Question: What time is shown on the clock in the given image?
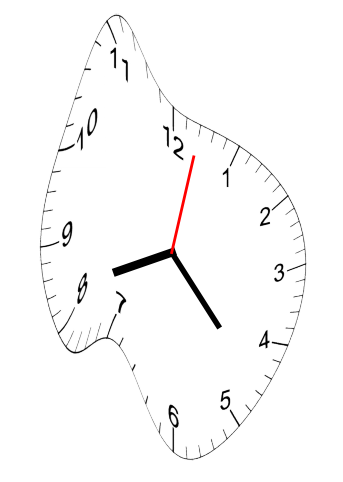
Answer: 08:23:02